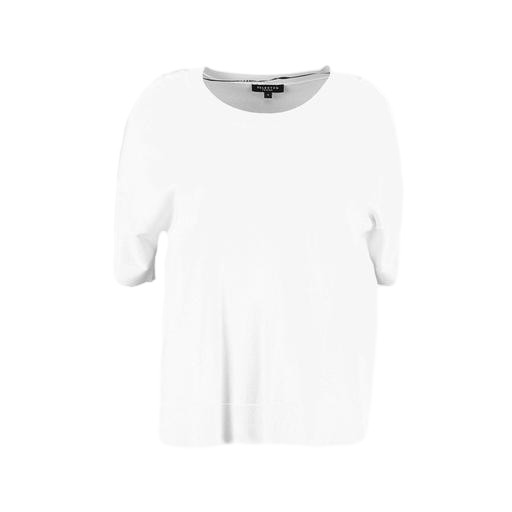
white relaxed fit t-shirt, white pima t-shirt only macy, white boxy t-shirt, white background